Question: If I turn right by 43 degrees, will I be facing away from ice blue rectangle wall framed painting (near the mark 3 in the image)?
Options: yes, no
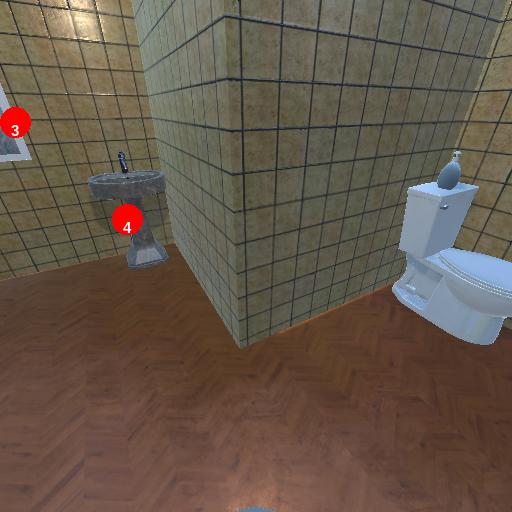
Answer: yes